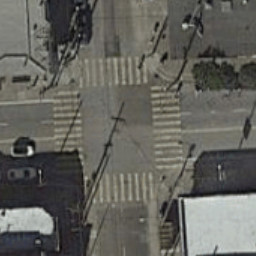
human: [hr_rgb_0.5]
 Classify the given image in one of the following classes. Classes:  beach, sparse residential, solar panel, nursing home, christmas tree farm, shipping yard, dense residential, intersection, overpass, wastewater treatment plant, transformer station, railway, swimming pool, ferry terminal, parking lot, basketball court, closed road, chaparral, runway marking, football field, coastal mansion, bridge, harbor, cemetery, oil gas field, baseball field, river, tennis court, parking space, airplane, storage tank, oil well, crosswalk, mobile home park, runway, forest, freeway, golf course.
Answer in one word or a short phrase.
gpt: crosswalk